Aerial crown-view tile of a tropical tree (Barro Colorado Island, Panama), acquired 20241112:
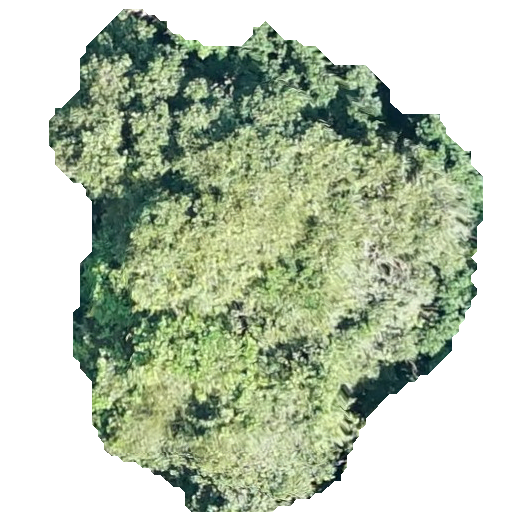
Species: Prioria copaifera
GBIF accepted scientific name: Prioria copaifera
Crown area: 240.495 m²